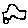
Label: car